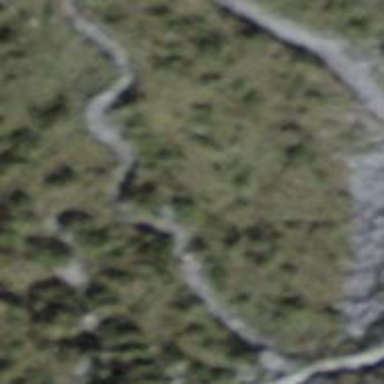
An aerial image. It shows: Path.